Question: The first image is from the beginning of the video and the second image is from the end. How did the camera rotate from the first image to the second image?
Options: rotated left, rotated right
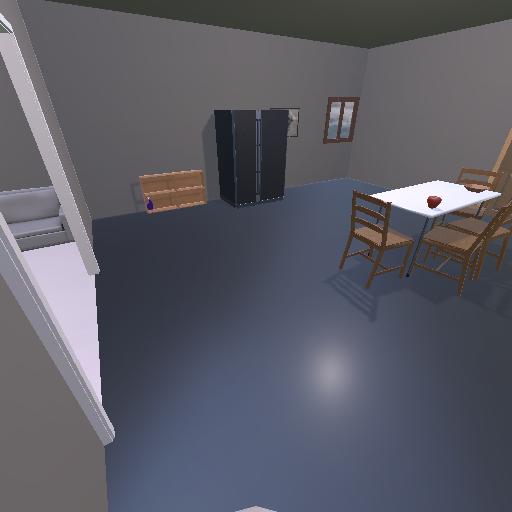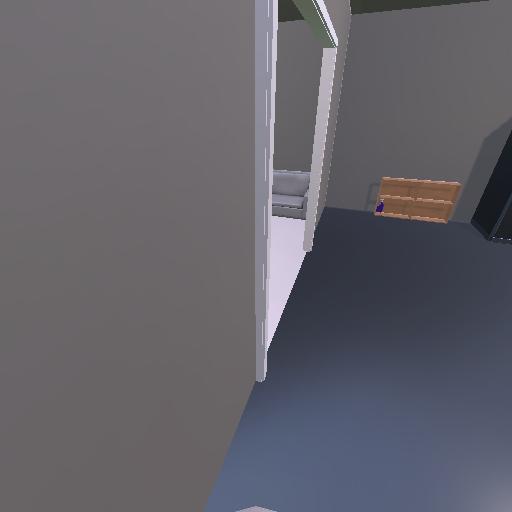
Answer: rotated left